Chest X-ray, AP view. Patient: 20 years old, sex M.
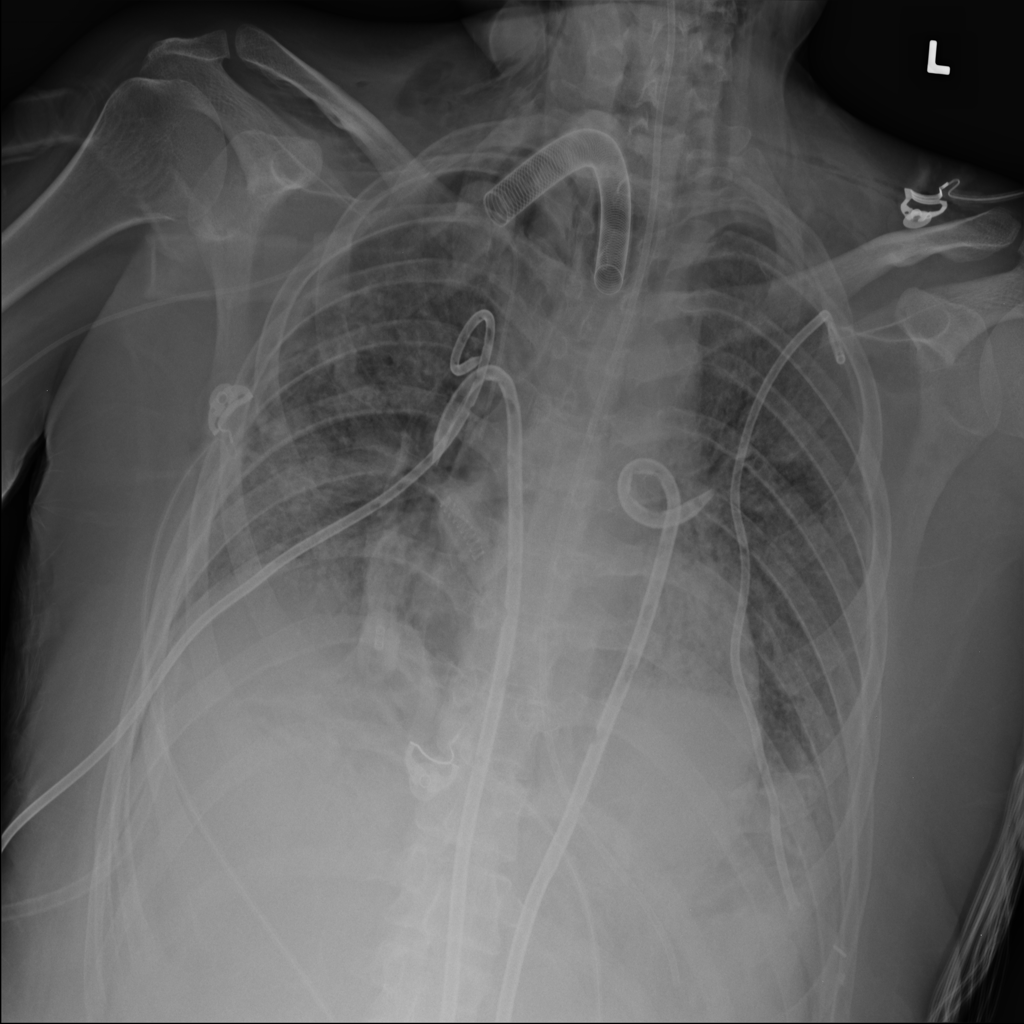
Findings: Emphysema, Pneumothorax